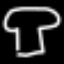
Label: mushroom